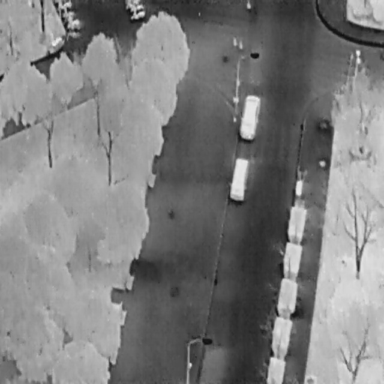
There are two Cars in the infrared image.